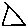
Label: triangle